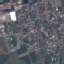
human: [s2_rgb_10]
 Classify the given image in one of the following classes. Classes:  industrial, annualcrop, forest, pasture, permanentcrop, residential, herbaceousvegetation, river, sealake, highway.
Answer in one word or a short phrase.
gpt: Residential